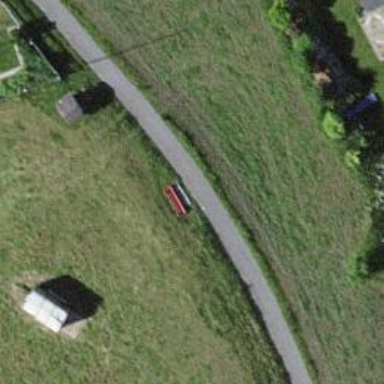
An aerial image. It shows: Bench.